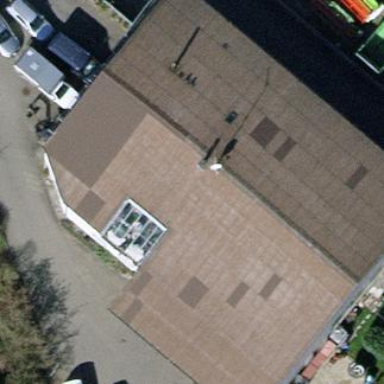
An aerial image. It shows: Industrial building with gabled roof.